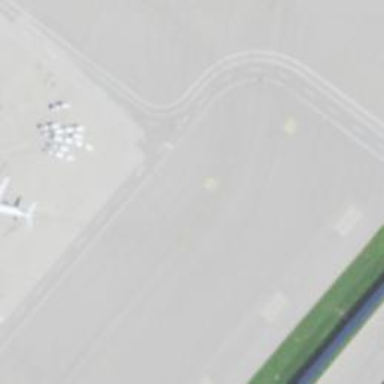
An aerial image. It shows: View of taxiway at the airport.